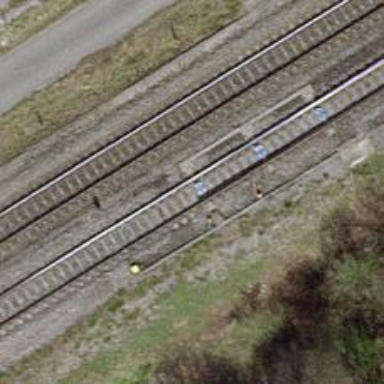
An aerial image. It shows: Railway track with contact lines for electrification.